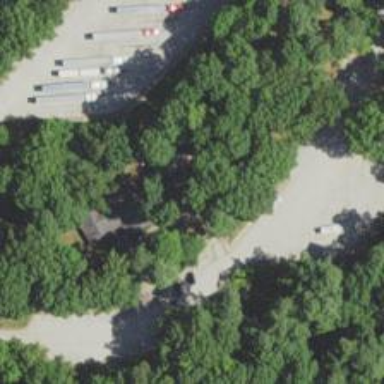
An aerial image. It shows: Rest area on the road.